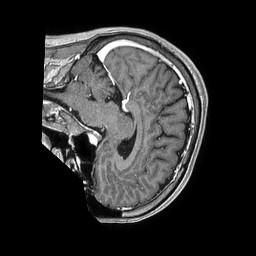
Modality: T1w
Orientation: sagittal
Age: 53
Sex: male
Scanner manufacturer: philips
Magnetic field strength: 1.5 T
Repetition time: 0.007571 s
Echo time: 0.003452 s